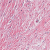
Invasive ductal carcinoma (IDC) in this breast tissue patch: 0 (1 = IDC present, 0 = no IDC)